Question: I'm working on a website that has quite a unique slideshow...

As you can see, the top of the image needs to curve in a weird way, and then blend in to the background. Currently, this is just set up as an overlayed '<div>' that lines up with the main background image, but because the site is responsive, things get funky at certain resolutions.
Is there any way to use CSS to accomplish this same effect? I've been experimenting with border-radius, but I'm not sure it's possible. I'd even be happy if it wasn't 100% cross browser, as it can degrade to just a straight edge.
Thanks.
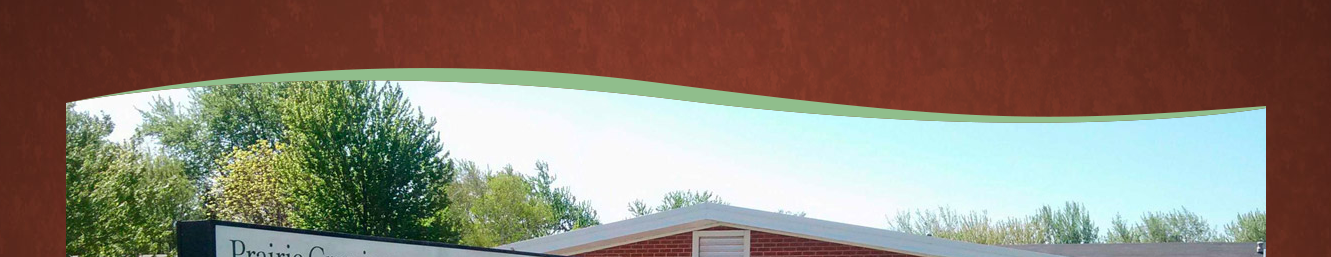
Answer: I've done some work with SVGs as section separators.
The idea was to place a SVG above the section that it should "clip" and use negative margins (or the 'top' property) to lower the separator onto the section. The section can have a bg image to achieve this effect.
In this demo, I was using 100% width separators: <URL>
Hope it points you in the right direction.
### Edit:
To expand upon my answer, there are some other ways to clip/mask an element. Here are some resources I've been looking over when looking for a solution:
- <URL>
Most of the clipping/masking properties are not cross browser compatible, so use only in a case where you can fall back to a full, unmasked image.